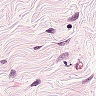
Metastatic tissue present: no